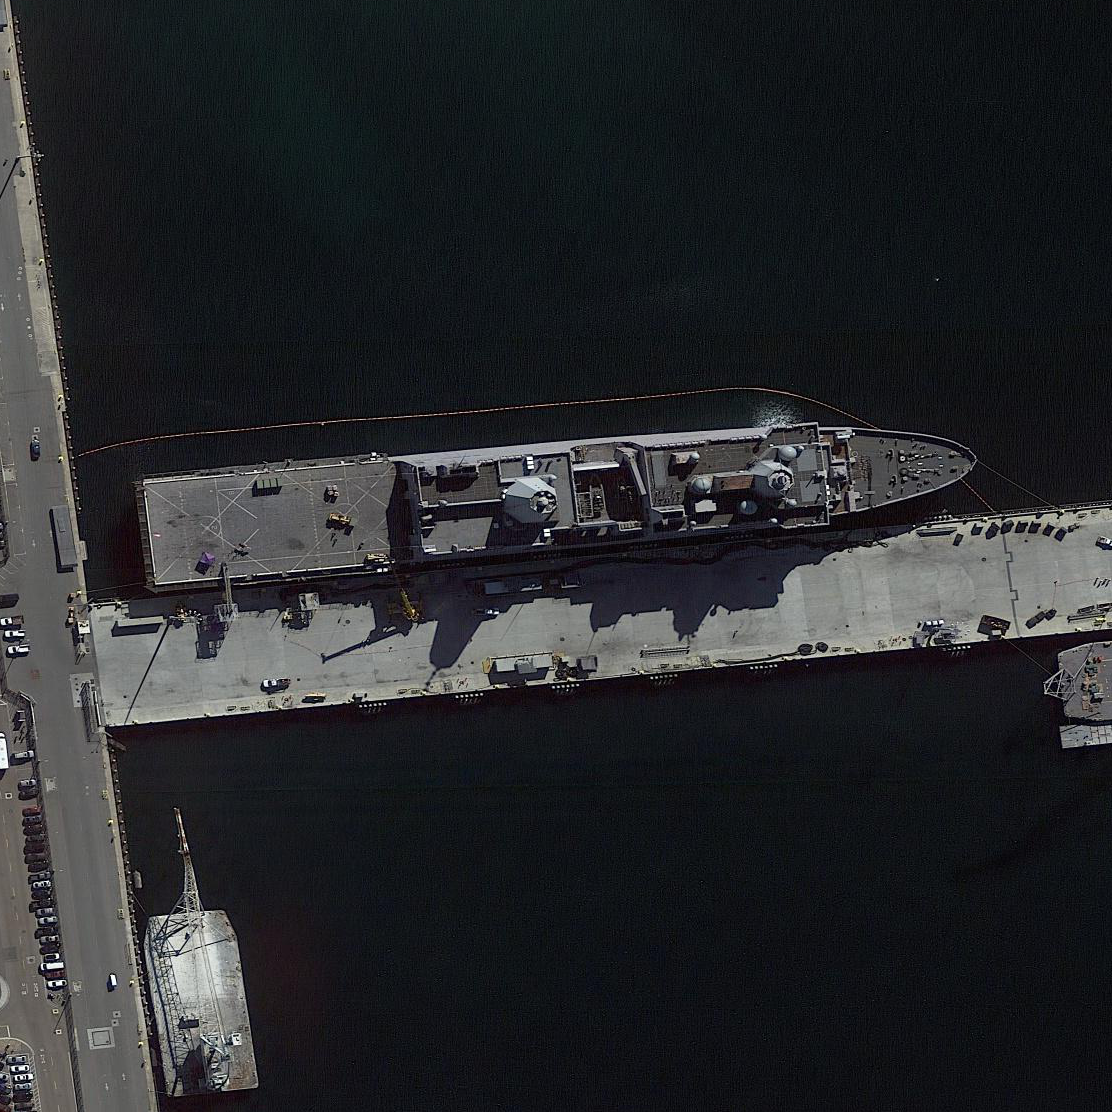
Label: combat